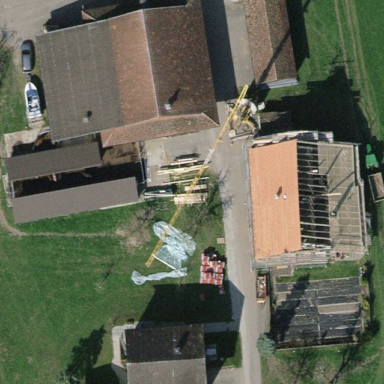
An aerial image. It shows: Farmyard in rural farm setting.